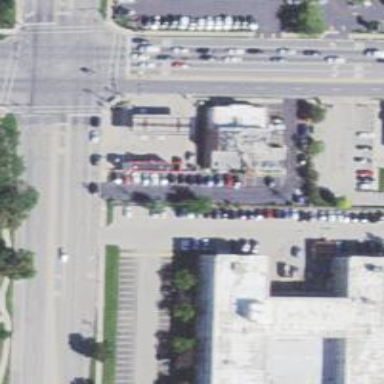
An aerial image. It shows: Convenience shop.